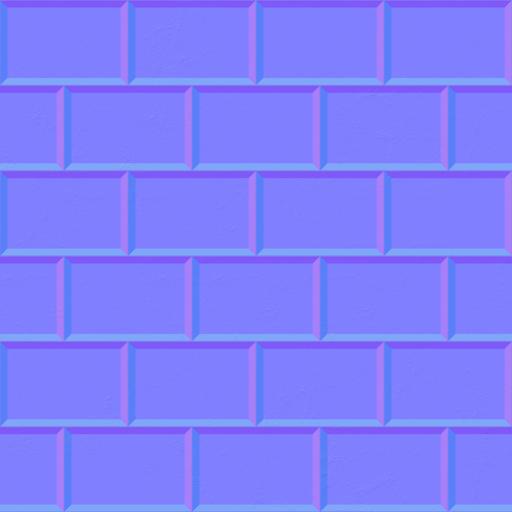
clean kitchen subway tiled tiles wall white